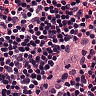
Metastatic tissue present: no